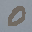
Label: 0